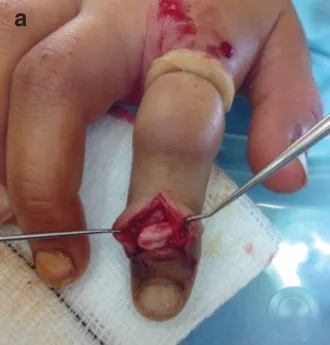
Intra-operative images demonstrating the dorsally displaced epiphysis.
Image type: medical_photograph (other_medical_photograph)